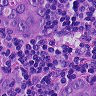
Metastatic tissue present: yes